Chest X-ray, AP view. Patient: 12 years old, sex M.
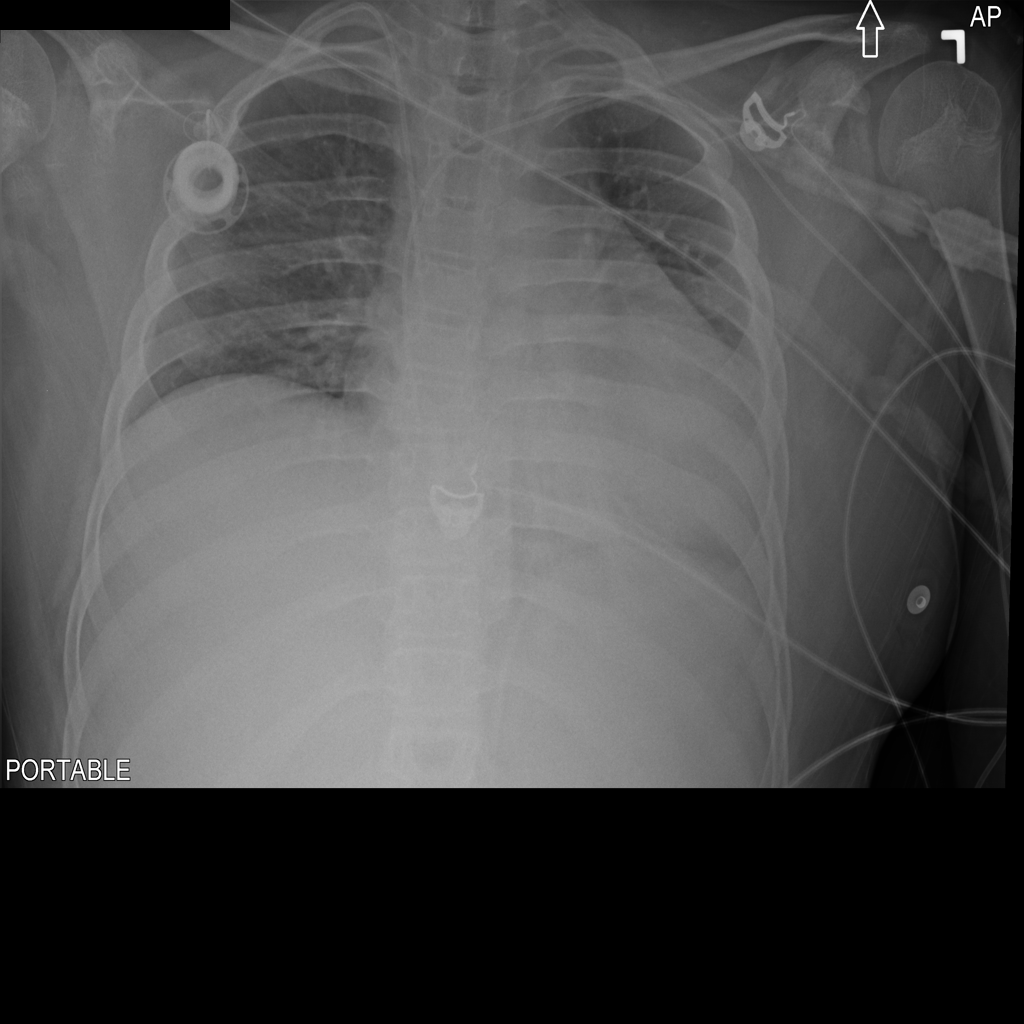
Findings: Cardiomegaly, Effusion